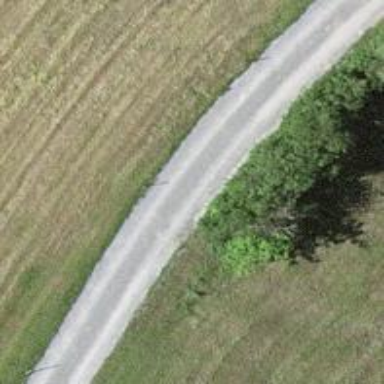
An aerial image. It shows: Unpaved service road.